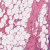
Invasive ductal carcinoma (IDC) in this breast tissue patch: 1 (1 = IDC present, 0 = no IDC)